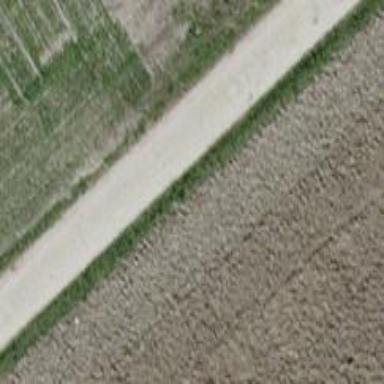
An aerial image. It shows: Agricultural area with service road.